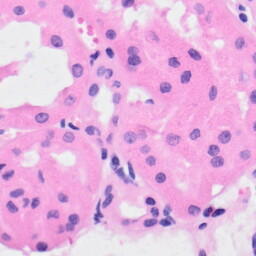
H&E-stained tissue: Kidney